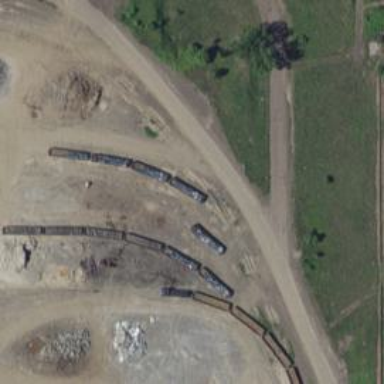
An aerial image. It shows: Railway spur service.